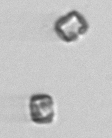
Label: Thalassiosira_sp_aff_mala